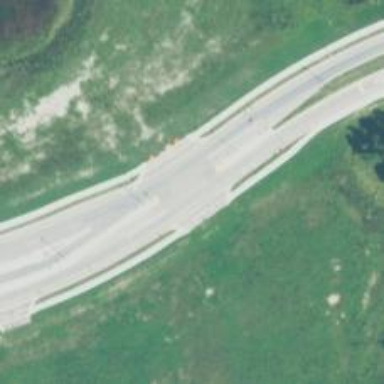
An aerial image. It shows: Tertiary link road.